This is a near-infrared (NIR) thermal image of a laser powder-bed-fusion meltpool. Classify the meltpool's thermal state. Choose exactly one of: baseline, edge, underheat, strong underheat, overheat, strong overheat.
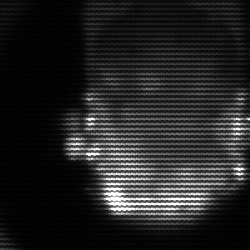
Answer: baseline